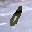
Label: 0